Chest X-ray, AP view. Patient: 68 years old, sex M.
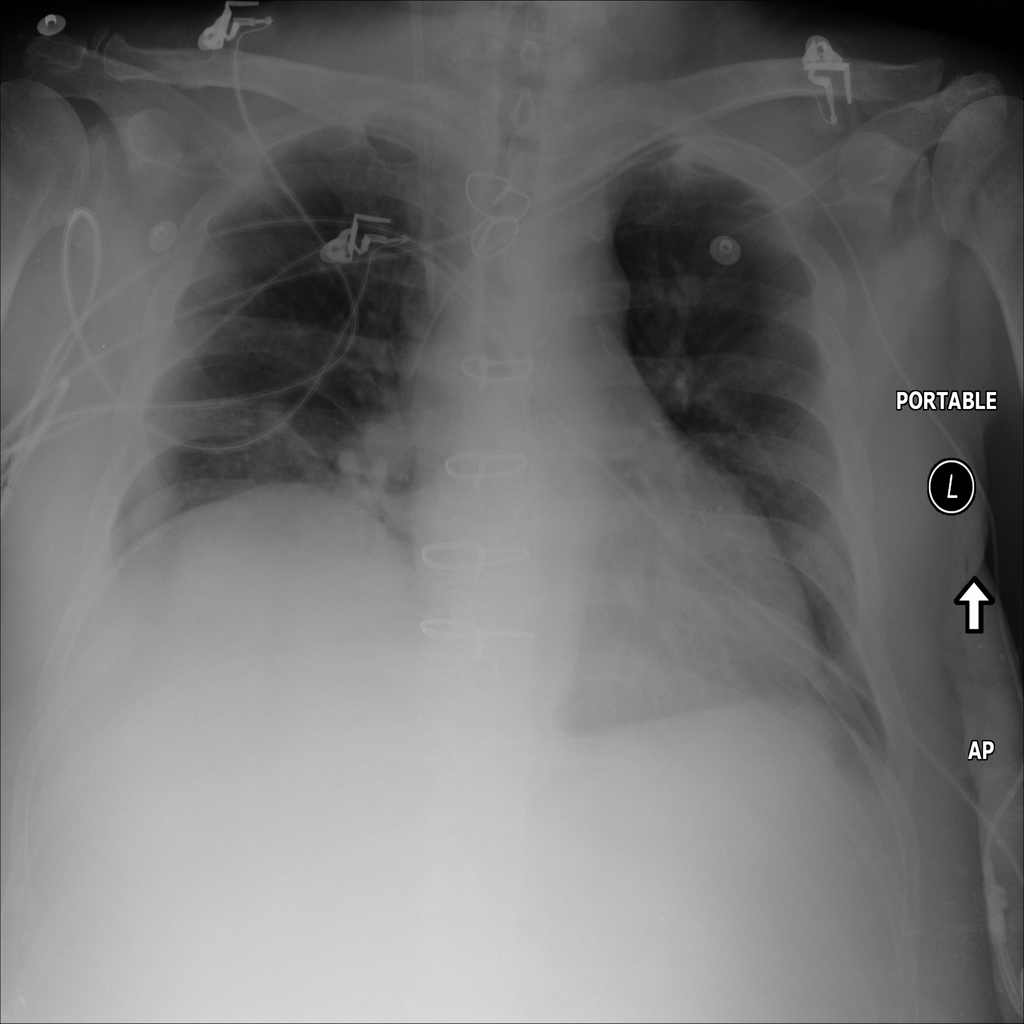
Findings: No Finding